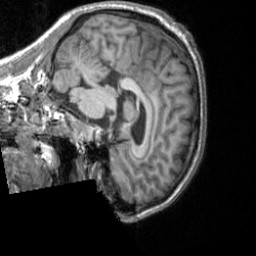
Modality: T1w
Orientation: sagittal
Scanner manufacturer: siemens
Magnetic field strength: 3 T
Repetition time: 1.9 s
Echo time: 0.00226 s